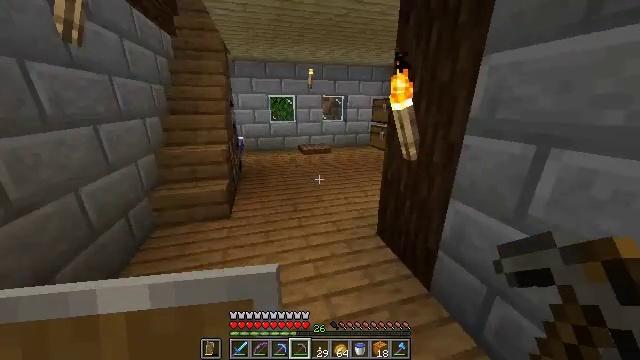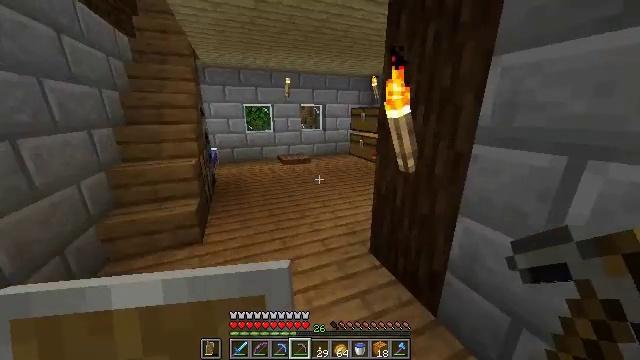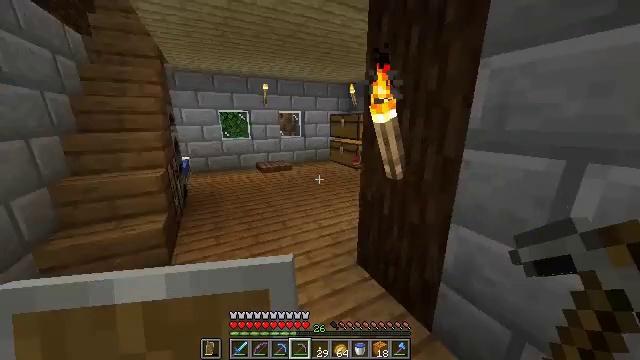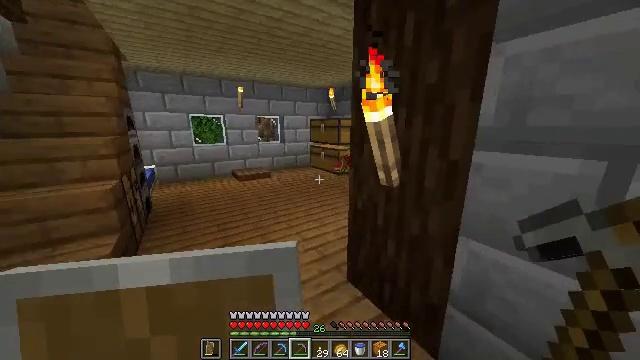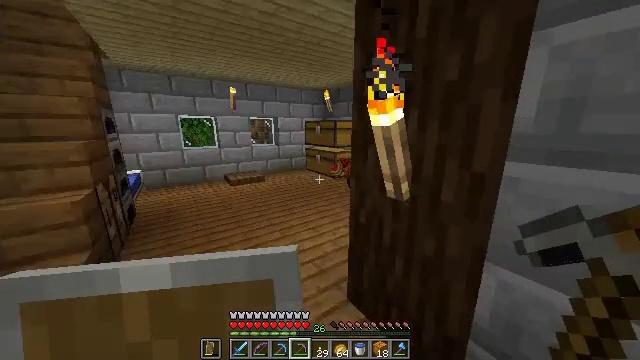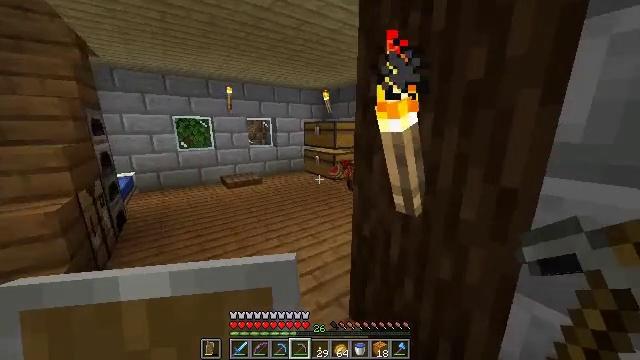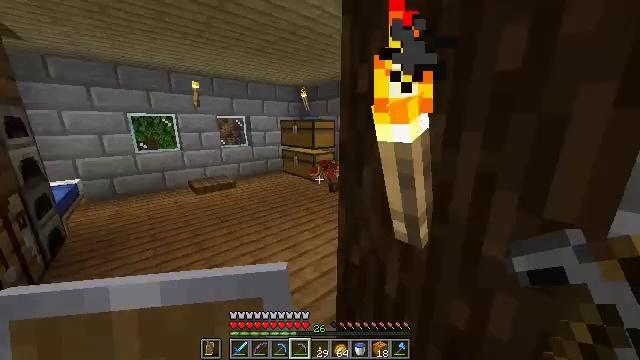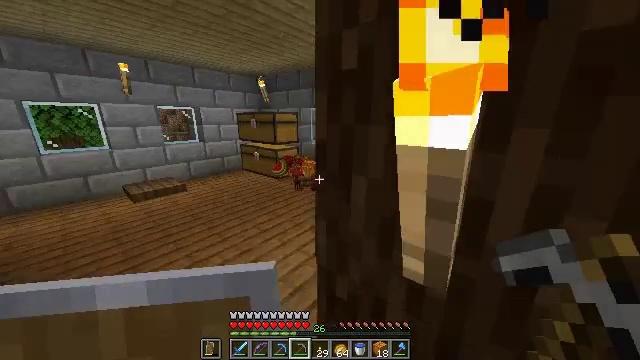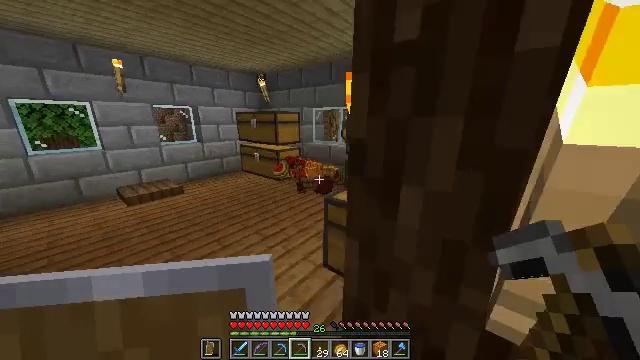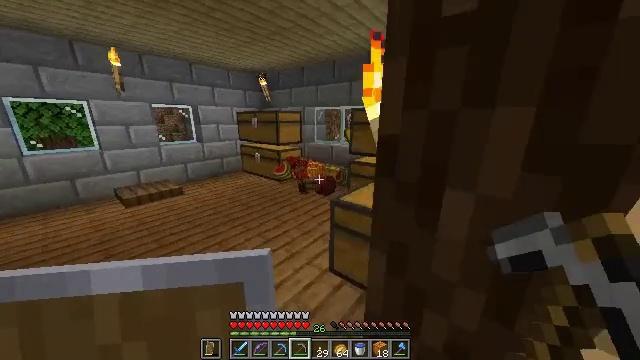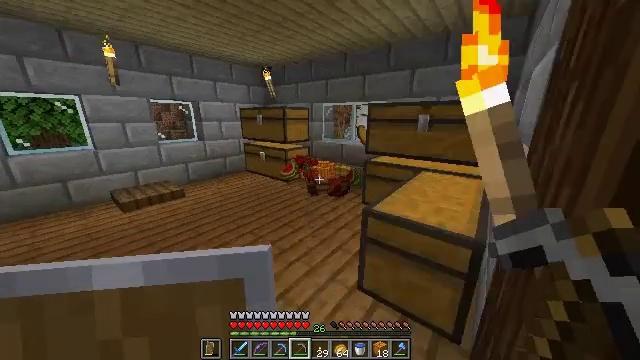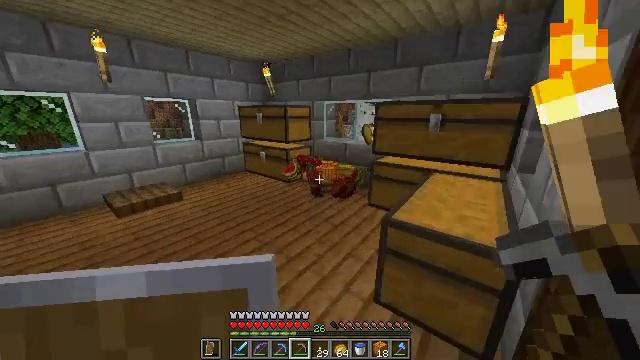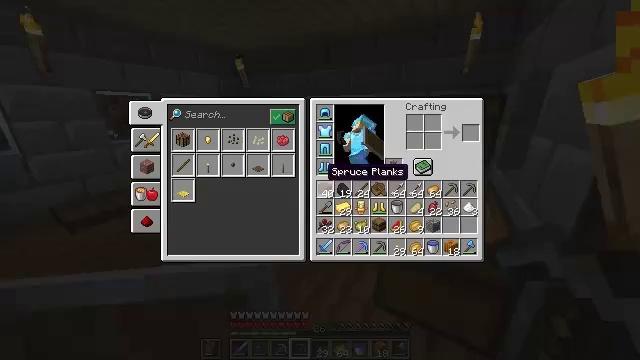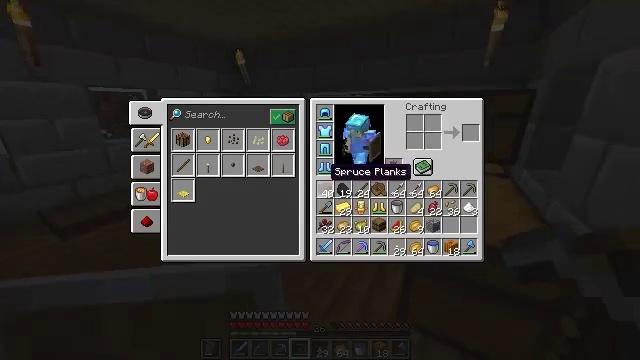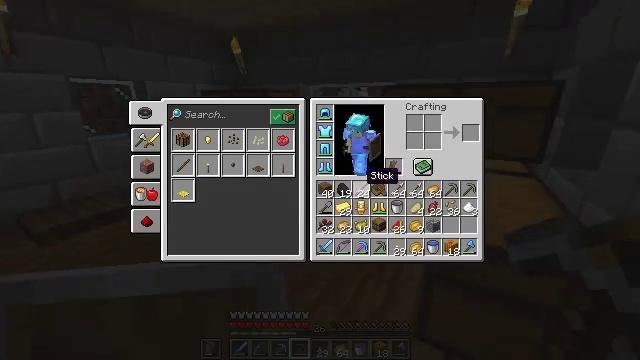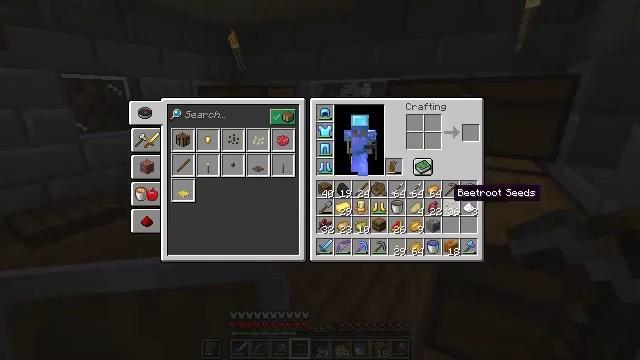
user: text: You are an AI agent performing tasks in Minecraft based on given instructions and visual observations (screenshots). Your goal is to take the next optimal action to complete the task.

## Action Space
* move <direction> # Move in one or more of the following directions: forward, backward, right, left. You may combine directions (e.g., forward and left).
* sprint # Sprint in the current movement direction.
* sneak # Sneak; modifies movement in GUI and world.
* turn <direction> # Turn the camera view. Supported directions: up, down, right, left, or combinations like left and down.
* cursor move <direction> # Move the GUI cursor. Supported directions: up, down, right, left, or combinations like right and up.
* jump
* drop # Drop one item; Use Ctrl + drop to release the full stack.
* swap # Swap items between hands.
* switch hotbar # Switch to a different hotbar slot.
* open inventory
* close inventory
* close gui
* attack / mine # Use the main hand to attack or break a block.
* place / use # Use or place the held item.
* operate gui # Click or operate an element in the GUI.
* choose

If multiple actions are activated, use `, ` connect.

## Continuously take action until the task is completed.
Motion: motion action
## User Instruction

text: Mine the anvil to break it.
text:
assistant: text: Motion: move forward, turn right and up
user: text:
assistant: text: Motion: move forward, turn right and up
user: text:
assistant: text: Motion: move forward, turn right and up
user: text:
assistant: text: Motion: move forward, turn right
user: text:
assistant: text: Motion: move forward
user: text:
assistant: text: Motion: move forward, turn right
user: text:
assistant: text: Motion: move forward and move left, turn right and down
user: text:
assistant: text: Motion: move forward and move left
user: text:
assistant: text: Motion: move forward and move left
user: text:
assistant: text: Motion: move forward and move left
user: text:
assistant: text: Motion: move forward and move left, turn right
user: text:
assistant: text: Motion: turn right and down, open inventory
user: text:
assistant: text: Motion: open inventory
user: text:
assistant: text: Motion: cursor move right
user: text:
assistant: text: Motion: cursor move right and down
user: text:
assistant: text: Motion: cursor move right and down
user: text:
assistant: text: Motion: sneak, cursor move down
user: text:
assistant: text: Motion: sneak, cursor move down
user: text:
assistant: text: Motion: sneak
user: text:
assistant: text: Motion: sneak
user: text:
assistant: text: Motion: sneak
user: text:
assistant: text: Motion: sneak
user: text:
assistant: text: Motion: sneak
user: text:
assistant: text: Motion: sneak
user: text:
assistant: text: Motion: sneak
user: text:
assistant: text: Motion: sneak
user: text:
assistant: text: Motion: sneak
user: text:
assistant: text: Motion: sneak
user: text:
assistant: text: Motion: turn right
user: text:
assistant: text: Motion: turn right and down